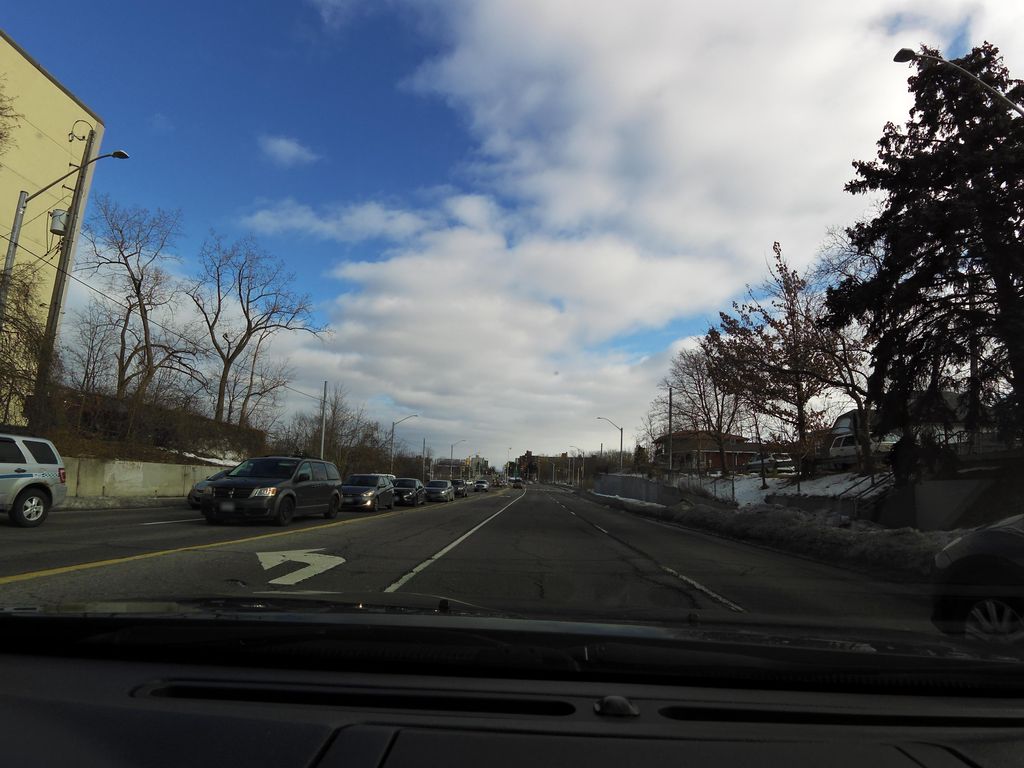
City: hamilton